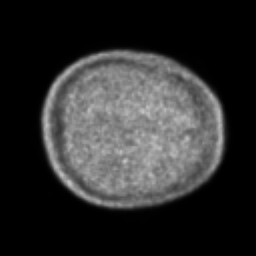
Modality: PET
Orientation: axial
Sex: male
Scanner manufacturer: ge